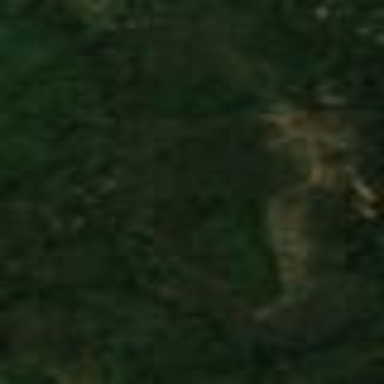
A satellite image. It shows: Orchard cultivated with rubber trees.